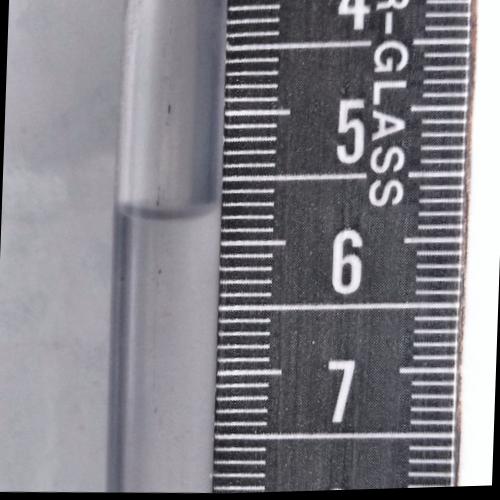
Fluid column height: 5.8 cm